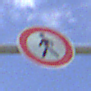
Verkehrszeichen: VerbotFussgaenger
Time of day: Midday
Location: Outdoor (Nature)
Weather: PartlyCloudy
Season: NotSpecified
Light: Natural